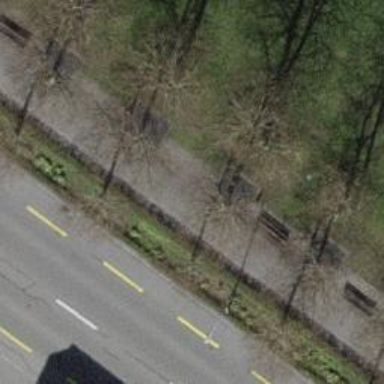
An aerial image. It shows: Urban area with trees.